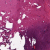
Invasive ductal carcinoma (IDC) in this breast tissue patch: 0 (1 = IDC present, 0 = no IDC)